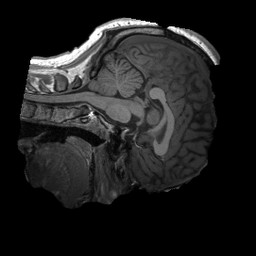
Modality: T1w
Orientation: sagittal
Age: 20
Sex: male
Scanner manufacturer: siemens
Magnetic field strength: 3 T
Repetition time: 2.3 s
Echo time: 0.00232 s